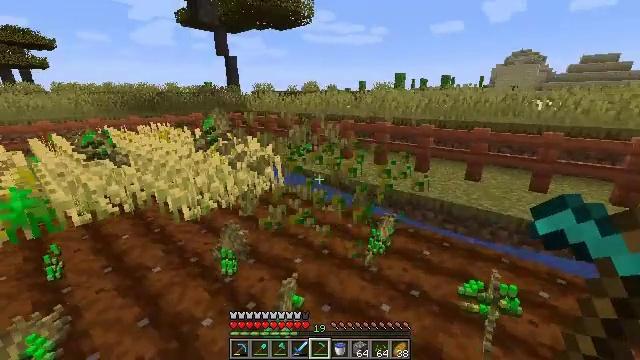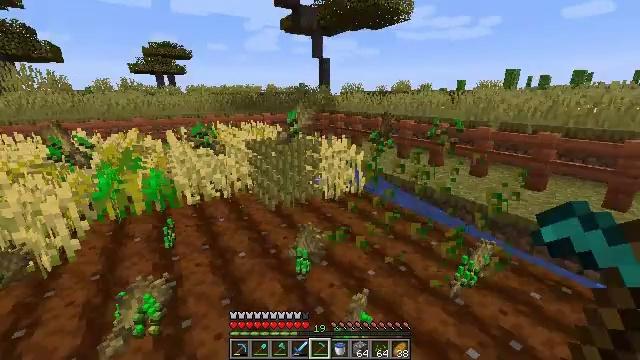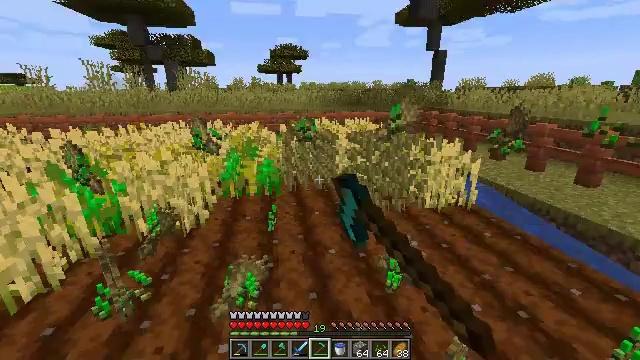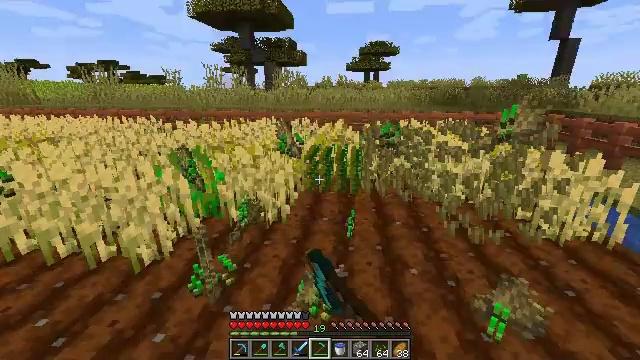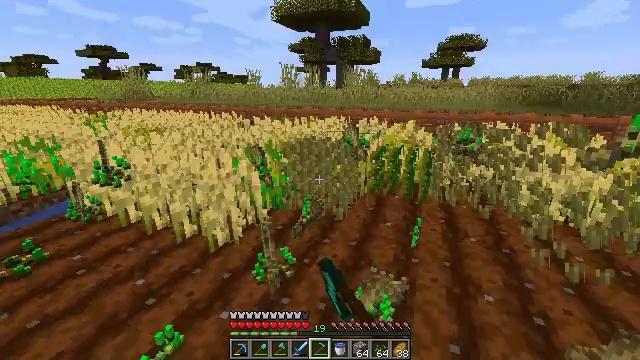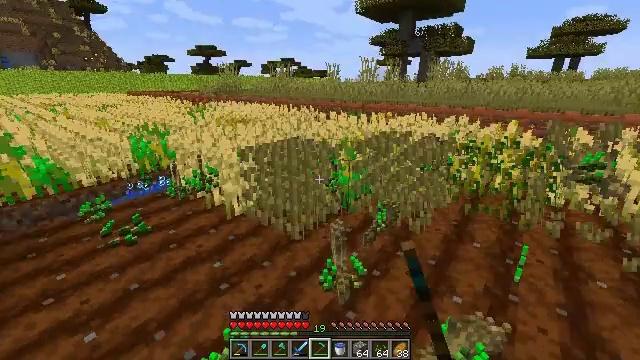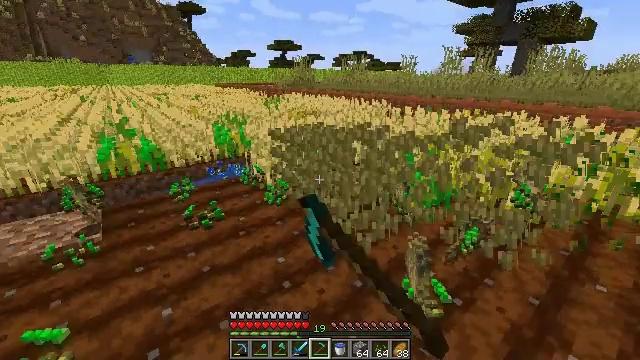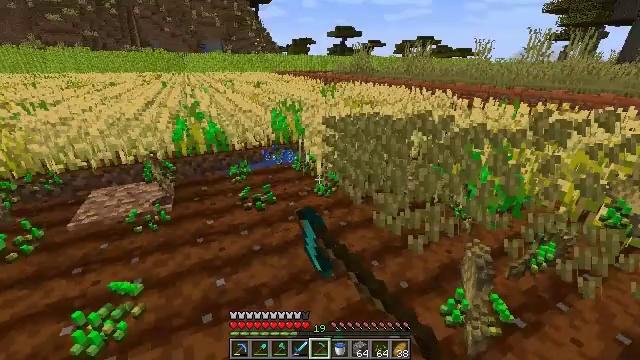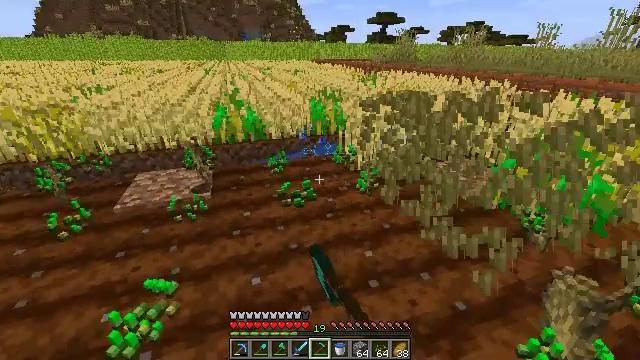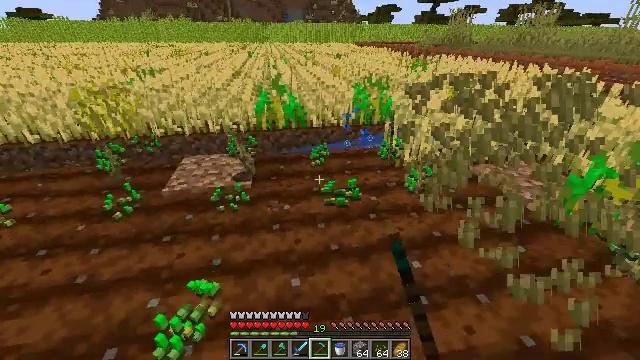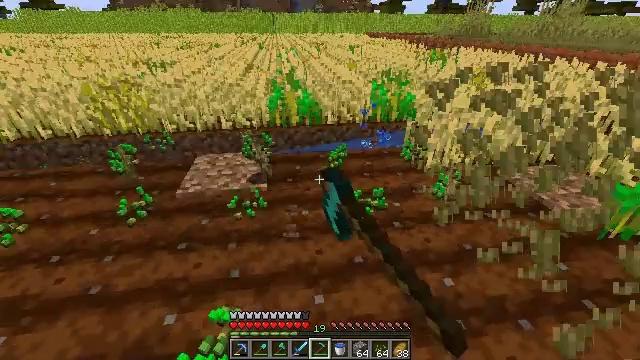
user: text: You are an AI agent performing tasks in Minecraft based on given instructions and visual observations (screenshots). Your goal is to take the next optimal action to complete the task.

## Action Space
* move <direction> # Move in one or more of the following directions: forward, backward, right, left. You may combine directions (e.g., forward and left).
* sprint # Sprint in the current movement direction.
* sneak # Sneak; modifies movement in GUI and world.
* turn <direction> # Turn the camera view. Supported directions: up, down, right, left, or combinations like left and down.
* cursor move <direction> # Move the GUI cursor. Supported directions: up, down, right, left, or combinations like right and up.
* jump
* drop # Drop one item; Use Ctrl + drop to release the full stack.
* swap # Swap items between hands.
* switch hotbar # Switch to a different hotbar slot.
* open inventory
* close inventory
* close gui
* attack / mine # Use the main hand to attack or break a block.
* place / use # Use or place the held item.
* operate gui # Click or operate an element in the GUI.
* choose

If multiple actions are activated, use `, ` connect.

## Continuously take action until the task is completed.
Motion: motion action
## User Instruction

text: Break the mature wheat plants.
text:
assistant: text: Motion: move forward and move left, turn left, attack / mine
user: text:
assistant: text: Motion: move forward and move left, turn left, attack / mine
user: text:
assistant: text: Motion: move forward and move left, turn left, attack / mine
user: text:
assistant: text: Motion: move forward and move left, turn left, attack / mine
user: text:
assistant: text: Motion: move forward and move left, turn left and down, attack / mine
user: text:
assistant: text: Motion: move forward and move left, turn left and down, attack / mine
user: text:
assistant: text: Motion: move forward and move left, turn left and down, attack / mine
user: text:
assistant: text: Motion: move forward and move left, turn left and down, attack / mine
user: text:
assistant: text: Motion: move forward and move left, turn left and down, attack / mine
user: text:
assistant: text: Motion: move forward and move left, turn left and down, attack / mine
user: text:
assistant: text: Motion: no_op